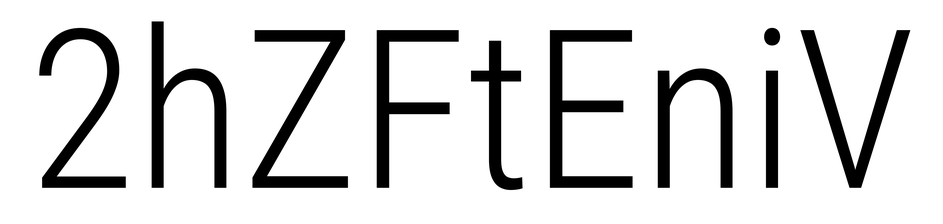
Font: Roboto_Condensed_Light